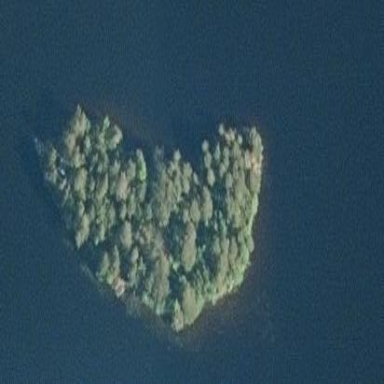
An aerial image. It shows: Image showing island.